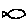
Label: fish